Question: I don't want windows phone build when i pull latest code in the phonegap site. I want only 'Android' Build. I have attached the screen shot.
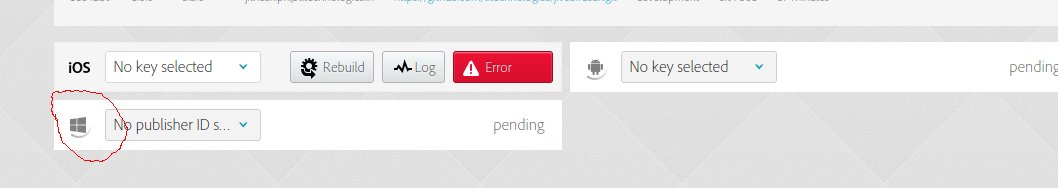
Answer: You can select target platforms in your configuration file.
To build for Android only, add this line to your :
'''
<gap:platform name="android" />
'''
<URL>